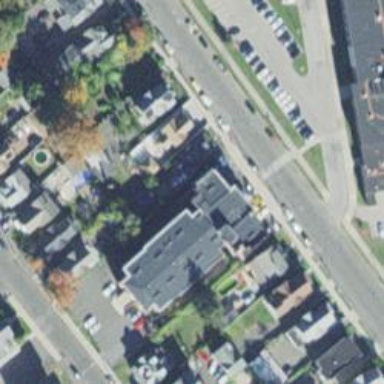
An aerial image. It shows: Building.